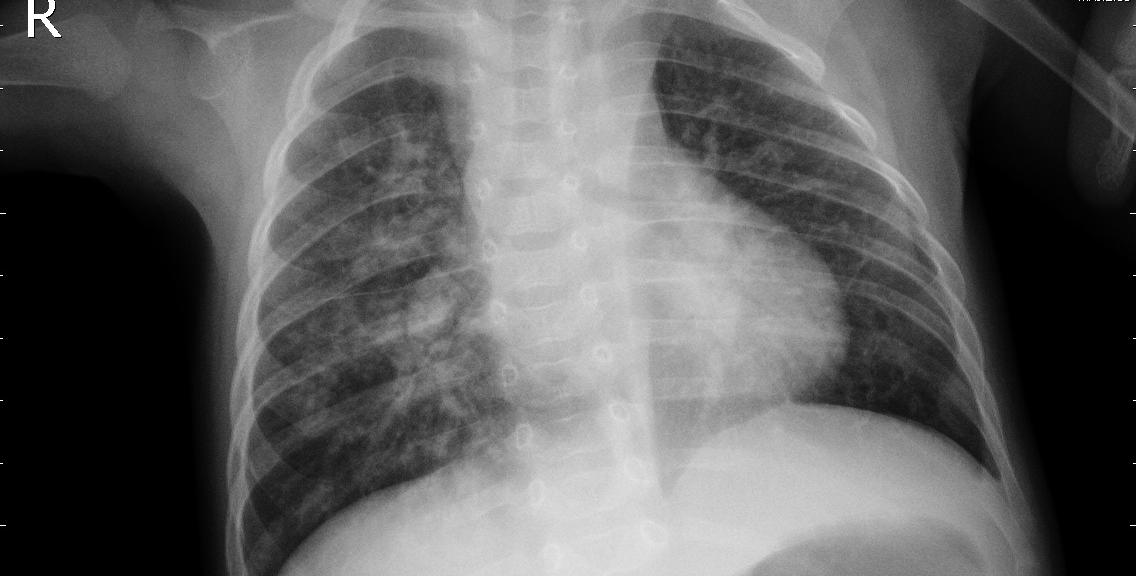
Diagnosis: PNEUMONIA